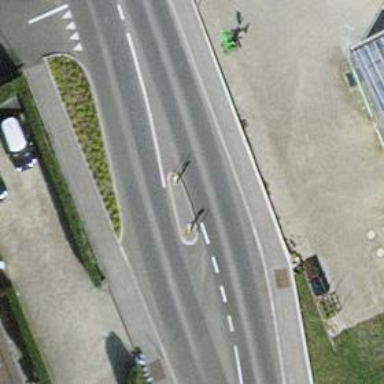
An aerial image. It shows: Traffic calming island.